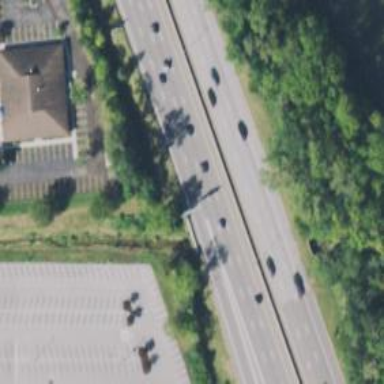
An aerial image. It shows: Motorway with embankment.